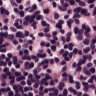
Metastatic tissue present: no